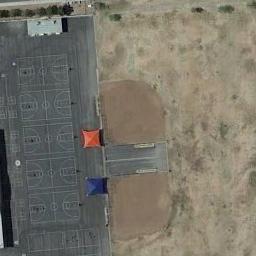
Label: basketball_court